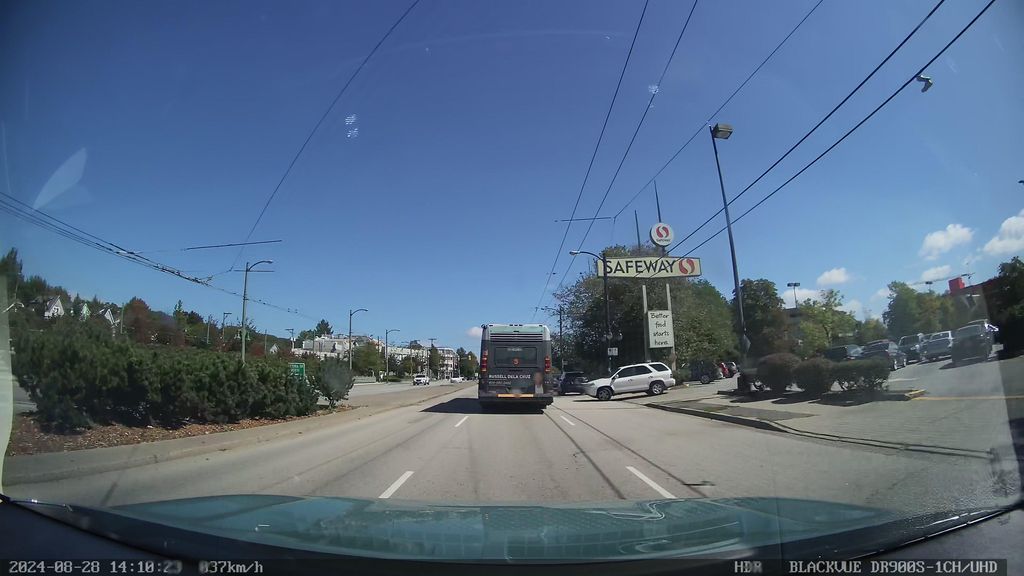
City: vancouver